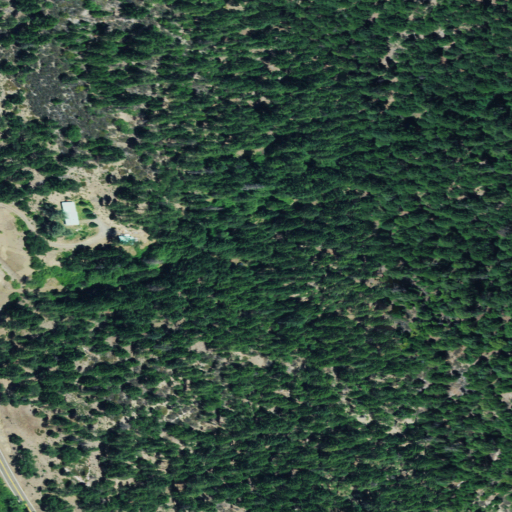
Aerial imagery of valley in California named Rail Gulch containing evergreen forest, mixed forest, shrub, and open development